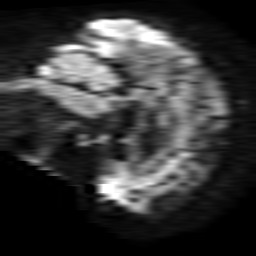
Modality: TRACE
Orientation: sagittal
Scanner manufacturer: philips
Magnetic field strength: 1.5 T
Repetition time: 3.949 s
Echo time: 0.07466 s